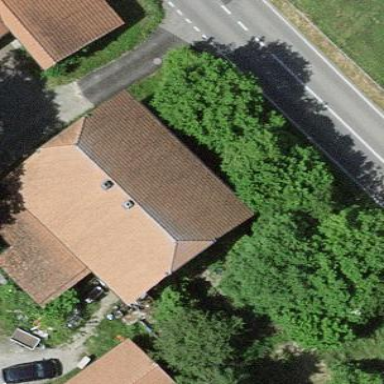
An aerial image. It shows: Residential building.